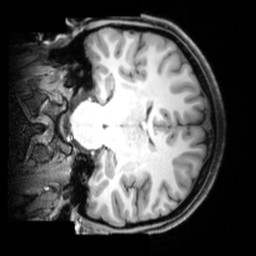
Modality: T1w
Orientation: coronal
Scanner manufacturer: siemens
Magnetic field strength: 3 T
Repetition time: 1.9 s
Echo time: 0.00397 s